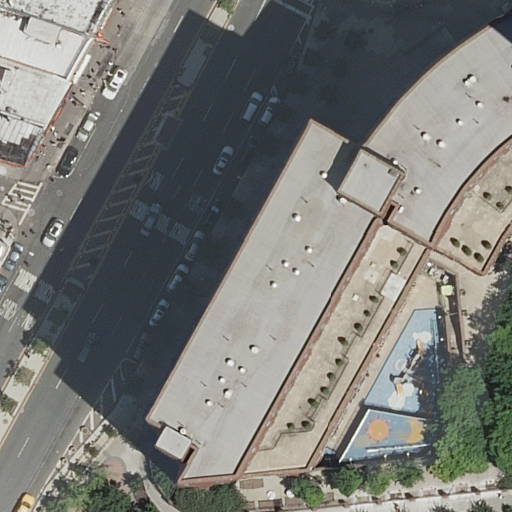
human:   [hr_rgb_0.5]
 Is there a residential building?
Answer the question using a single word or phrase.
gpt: yes

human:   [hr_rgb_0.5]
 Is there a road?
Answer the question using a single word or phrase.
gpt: yes

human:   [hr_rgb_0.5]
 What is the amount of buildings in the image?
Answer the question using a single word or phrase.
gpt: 4

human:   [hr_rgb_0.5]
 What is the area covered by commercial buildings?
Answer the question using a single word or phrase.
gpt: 0m2

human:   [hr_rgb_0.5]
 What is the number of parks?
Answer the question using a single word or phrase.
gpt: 1

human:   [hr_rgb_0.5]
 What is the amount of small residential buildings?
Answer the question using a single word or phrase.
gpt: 0

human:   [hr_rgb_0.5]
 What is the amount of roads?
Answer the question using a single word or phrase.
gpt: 11

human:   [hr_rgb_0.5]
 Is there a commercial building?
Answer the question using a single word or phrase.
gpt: no

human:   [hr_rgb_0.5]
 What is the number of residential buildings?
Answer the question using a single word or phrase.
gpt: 4

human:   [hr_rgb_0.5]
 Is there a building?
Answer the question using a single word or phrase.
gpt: yes

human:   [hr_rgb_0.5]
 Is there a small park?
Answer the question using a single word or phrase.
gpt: no

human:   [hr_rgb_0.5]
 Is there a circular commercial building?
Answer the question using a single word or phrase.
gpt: no

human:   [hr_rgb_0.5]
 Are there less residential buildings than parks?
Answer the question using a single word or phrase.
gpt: no

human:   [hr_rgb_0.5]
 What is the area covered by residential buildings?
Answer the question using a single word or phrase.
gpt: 1502m2

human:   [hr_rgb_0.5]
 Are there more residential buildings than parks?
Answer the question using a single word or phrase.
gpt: yes

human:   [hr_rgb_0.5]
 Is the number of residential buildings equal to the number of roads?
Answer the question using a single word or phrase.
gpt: no

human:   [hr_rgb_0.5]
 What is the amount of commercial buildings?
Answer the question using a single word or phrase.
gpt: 0

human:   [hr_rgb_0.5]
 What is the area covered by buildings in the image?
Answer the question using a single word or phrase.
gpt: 1502m2

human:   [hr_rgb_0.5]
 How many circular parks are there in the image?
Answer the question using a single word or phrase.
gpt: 0

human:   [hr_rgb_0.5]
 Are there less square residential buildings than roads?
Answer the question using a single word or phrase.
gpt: yes

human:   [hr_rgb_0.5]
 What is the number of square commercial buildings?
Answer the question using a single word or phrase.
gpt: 0

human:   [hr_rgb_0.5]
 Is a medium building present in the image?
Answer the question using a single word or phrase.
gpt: yes

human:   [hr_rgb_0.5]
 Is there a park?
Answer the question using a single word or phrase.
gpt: yes

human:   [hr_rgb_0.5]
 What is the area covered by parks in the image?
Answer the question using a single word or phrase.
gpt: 253m2

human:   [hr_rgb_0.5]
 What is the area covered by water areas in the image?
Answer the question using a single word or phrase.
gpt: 0m2

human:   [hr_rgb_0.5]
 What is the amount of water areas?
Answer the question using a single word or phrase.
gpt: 0

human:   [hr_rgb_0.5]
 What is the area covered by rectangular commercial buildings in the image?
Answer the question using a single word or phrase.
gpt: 0m2

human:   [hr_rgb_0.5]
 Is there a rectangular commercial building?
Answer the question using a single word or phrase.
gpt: no

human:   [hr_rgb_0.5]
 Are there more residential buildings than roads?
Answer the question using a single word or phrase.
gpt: no

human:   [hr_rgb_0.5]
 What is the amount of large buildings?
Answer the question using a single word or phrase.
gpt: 1

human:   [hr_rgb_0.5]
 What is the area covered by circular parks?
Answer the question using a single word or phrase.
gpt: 0m2

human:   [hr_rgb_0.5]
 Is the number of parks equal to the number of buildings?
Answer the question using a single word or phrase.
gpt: no

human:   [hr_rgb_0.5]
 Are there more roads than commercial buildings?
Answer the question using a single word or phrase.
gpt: yes

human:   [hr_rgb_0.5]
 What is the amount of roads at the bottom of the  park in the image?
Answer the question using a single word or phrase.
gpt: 0

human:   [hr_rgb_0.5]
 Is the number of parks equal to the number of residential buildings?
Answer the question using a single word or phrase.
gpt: no

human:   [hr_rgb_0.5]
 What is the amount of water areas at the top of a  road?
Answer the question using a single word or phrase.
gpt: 0

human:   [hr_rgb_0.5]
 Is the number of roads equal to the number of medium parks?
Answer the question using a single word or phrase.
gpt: no

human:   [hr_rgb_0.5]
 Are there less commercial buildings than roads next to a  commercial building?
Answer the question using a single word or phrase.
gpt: no

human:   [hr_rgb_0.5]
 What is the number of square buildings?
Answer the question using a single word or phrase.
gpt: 0

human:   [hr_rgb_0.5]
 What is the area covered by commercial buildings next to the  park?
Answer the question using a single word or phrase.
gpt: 0m2

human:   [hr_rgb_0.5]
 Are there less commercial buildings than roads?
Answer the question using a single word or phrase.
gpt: yes

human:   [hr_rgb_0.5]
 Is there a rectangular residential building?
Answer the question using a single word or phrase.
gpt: yes

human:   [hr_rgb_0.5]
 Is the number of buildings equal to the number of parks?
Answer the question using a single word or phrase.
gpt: no

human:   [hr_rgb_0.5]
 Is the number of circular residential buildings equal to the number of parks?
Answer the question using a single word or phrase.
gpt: no

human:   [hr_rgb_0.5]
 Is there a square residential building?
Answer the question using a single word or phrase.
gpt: no

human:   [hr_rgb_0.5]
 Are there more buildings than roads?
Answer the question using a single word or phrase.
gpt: no

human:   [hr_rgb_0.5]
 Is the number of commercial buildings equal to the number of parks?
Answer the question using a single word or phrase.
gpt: no

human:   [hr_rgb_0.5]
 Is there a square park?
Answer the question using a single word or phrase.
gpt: no

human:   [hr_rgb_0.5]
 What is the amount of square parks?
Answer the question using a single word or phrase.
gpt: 0

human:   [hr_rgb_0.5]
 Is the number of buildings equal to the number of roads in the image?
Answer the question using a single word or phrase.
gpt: no

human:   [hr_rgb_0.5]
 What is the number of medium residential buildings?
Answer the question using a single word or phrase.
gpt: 3

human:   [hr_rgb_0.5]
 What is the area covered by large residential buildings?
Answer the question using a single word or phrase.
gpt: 1031m2

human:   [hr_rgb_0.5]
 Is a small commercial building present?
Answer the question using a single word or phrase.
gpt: no

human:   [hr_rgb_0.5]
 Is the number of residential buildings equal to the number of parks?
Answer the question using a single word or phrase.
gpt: no

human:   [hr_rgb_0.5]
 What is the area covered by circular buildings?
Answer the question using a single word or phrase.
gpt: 0m2

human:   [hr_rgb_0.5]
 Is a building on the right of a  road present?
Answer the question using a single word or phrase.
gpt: yes

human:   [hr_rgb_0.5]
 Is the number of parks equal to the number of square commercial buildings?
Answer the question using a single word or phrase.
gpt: no

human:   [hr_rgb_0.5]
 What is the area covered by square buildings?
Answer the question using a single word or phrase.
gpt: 0m2

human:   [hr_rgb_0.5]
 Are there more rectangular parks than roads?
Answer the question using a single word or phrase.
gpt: no

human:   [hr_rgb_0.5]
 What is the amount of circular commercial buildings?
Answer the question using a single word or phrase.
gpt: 0

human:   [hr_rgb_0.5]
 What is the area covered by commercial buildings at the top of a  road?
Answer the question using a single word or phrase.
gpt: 0m2

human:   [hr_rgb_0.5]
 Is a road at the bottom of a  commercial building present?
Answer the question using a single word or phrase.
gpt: no

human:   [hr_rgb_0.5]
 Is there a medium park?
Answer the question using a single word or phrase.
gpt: yes

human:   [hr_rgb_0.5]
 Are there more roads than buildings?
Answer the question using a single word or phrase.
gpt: yes